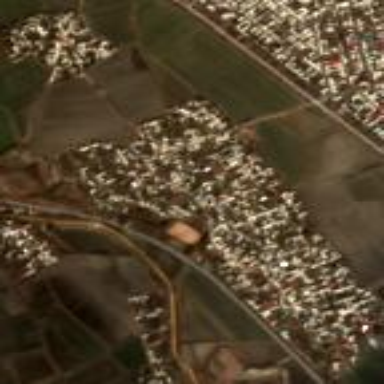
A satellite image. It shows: Residential area in village.